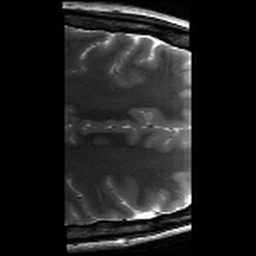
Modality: T2w
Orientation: axial
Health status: healthy
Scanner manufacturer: siemens
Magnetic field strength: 3 T
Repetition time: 8.02 s
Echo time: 0.08 s